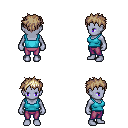
a pixel art fantasy rpg character, female body template, dark elf, purple skin, teal pirate shirt, magenta pants, white blonde bedhead hairstyle, four views (front, back, left, right), 2x2 character sprite sheet, small pixel art, hard edges, no anti-aliasing